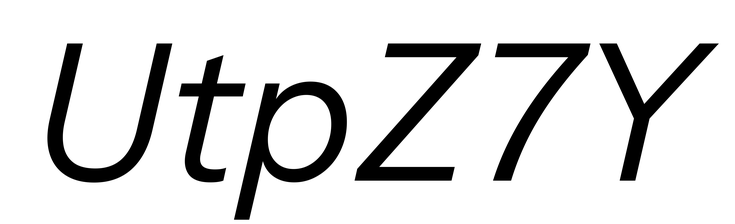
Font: InstrumentSans-Italic_Italic